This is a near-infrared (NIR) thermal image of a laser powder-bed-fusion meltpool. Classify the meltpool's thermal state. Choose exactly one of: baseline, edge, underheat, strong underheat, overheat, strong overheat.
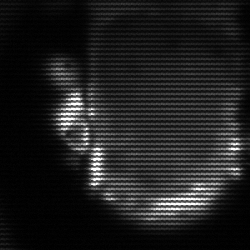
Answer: baseline